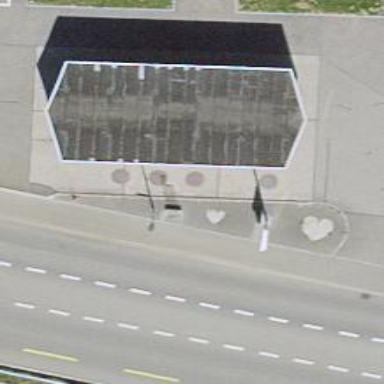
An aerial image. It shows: Fuel station.